Field crop: maize
Growth stage: 2
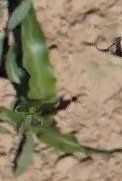
Species: maize